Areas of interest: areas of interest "Rongke Rongzhi Asset Management Group Limited Company"
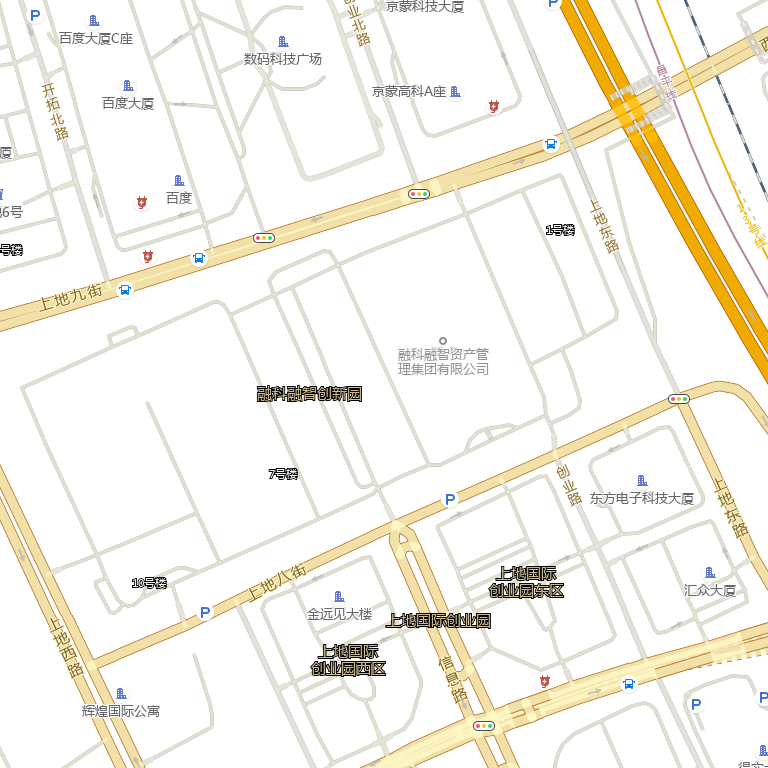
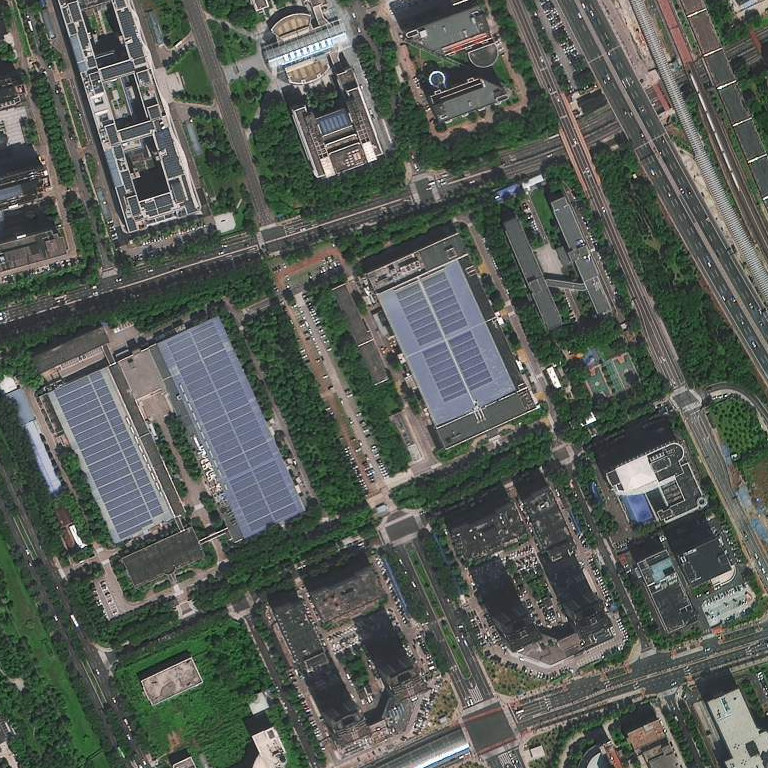